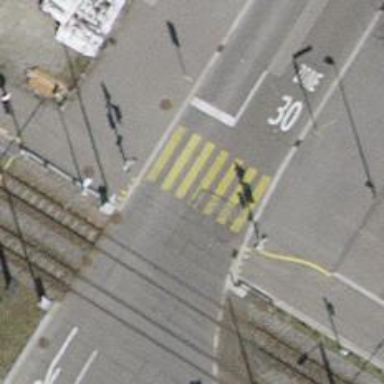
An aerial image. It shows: Zebra crossing with traffic signals. The crossing is marked by traffic lights.